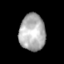
Tissue: skin
Cell type: Epithelial cells
Senescence score: 0.7285
Nuclear area (px): 935
Mean DAPI intensity: 175.46